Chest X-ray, PA view. Patient: 49 years old, sex M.
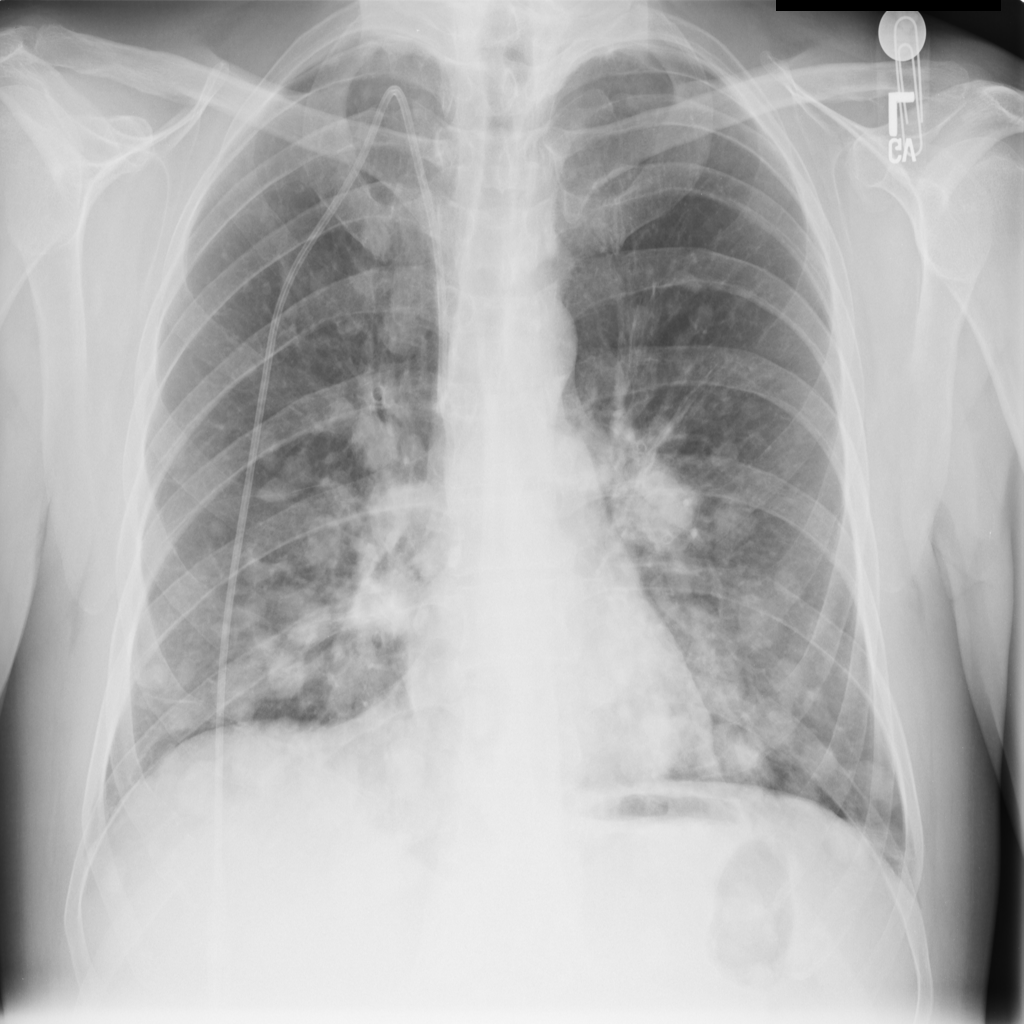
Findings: Nodule